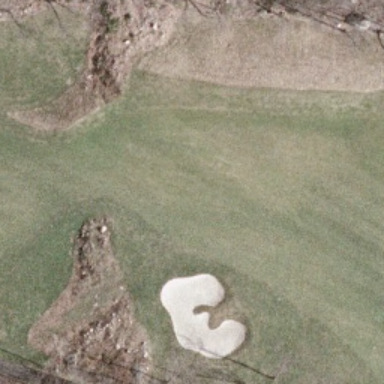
This is a part of a golf course with green turfs and some bunkers and trees .